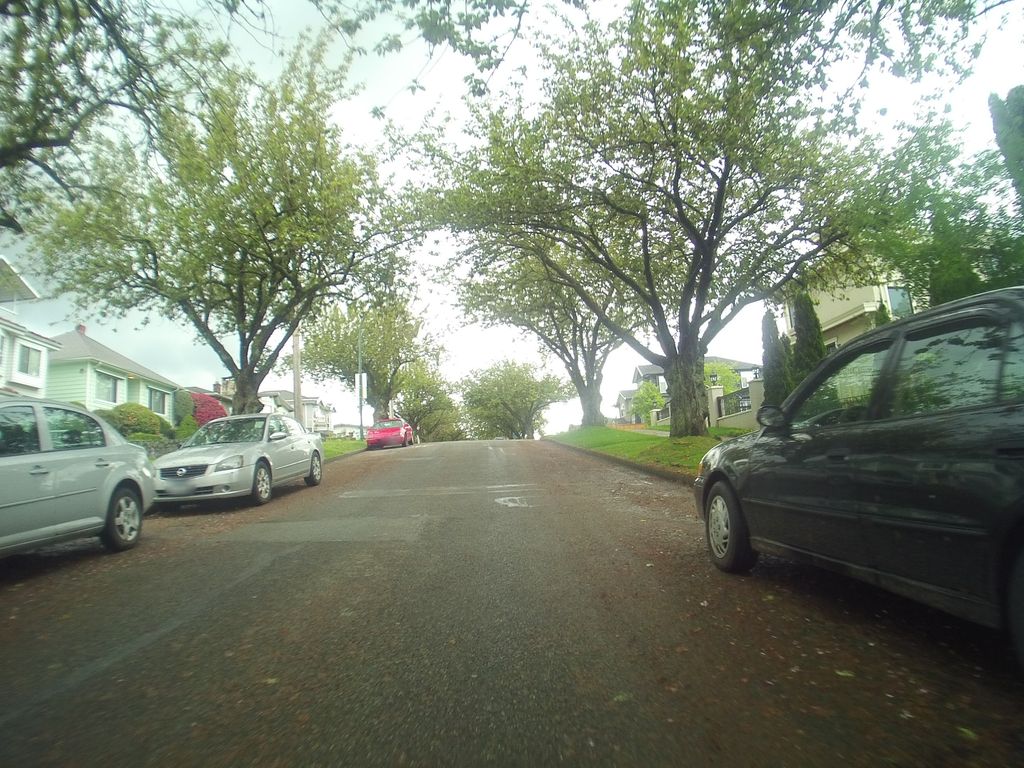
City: vancouver